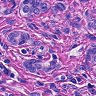
Metastatic tissue present: yes